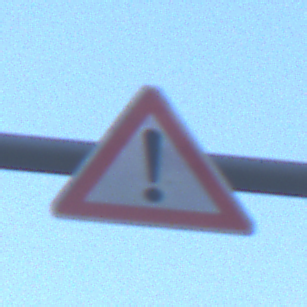
Verkehrszeichen: Gefahrenstelle
Umgebung: Outdoor, Urban
Tageszeit: Dawn
Wetter: Clear
Licht: Natural
Jahreszeit: NotSpecified
Kontrast: LowContrast